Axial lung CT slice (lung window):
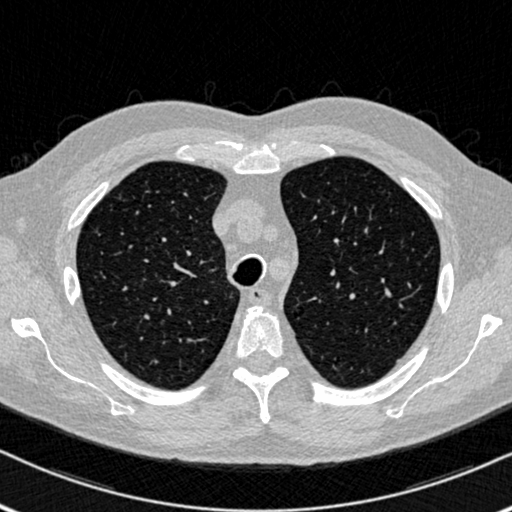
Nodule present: no